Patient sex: M
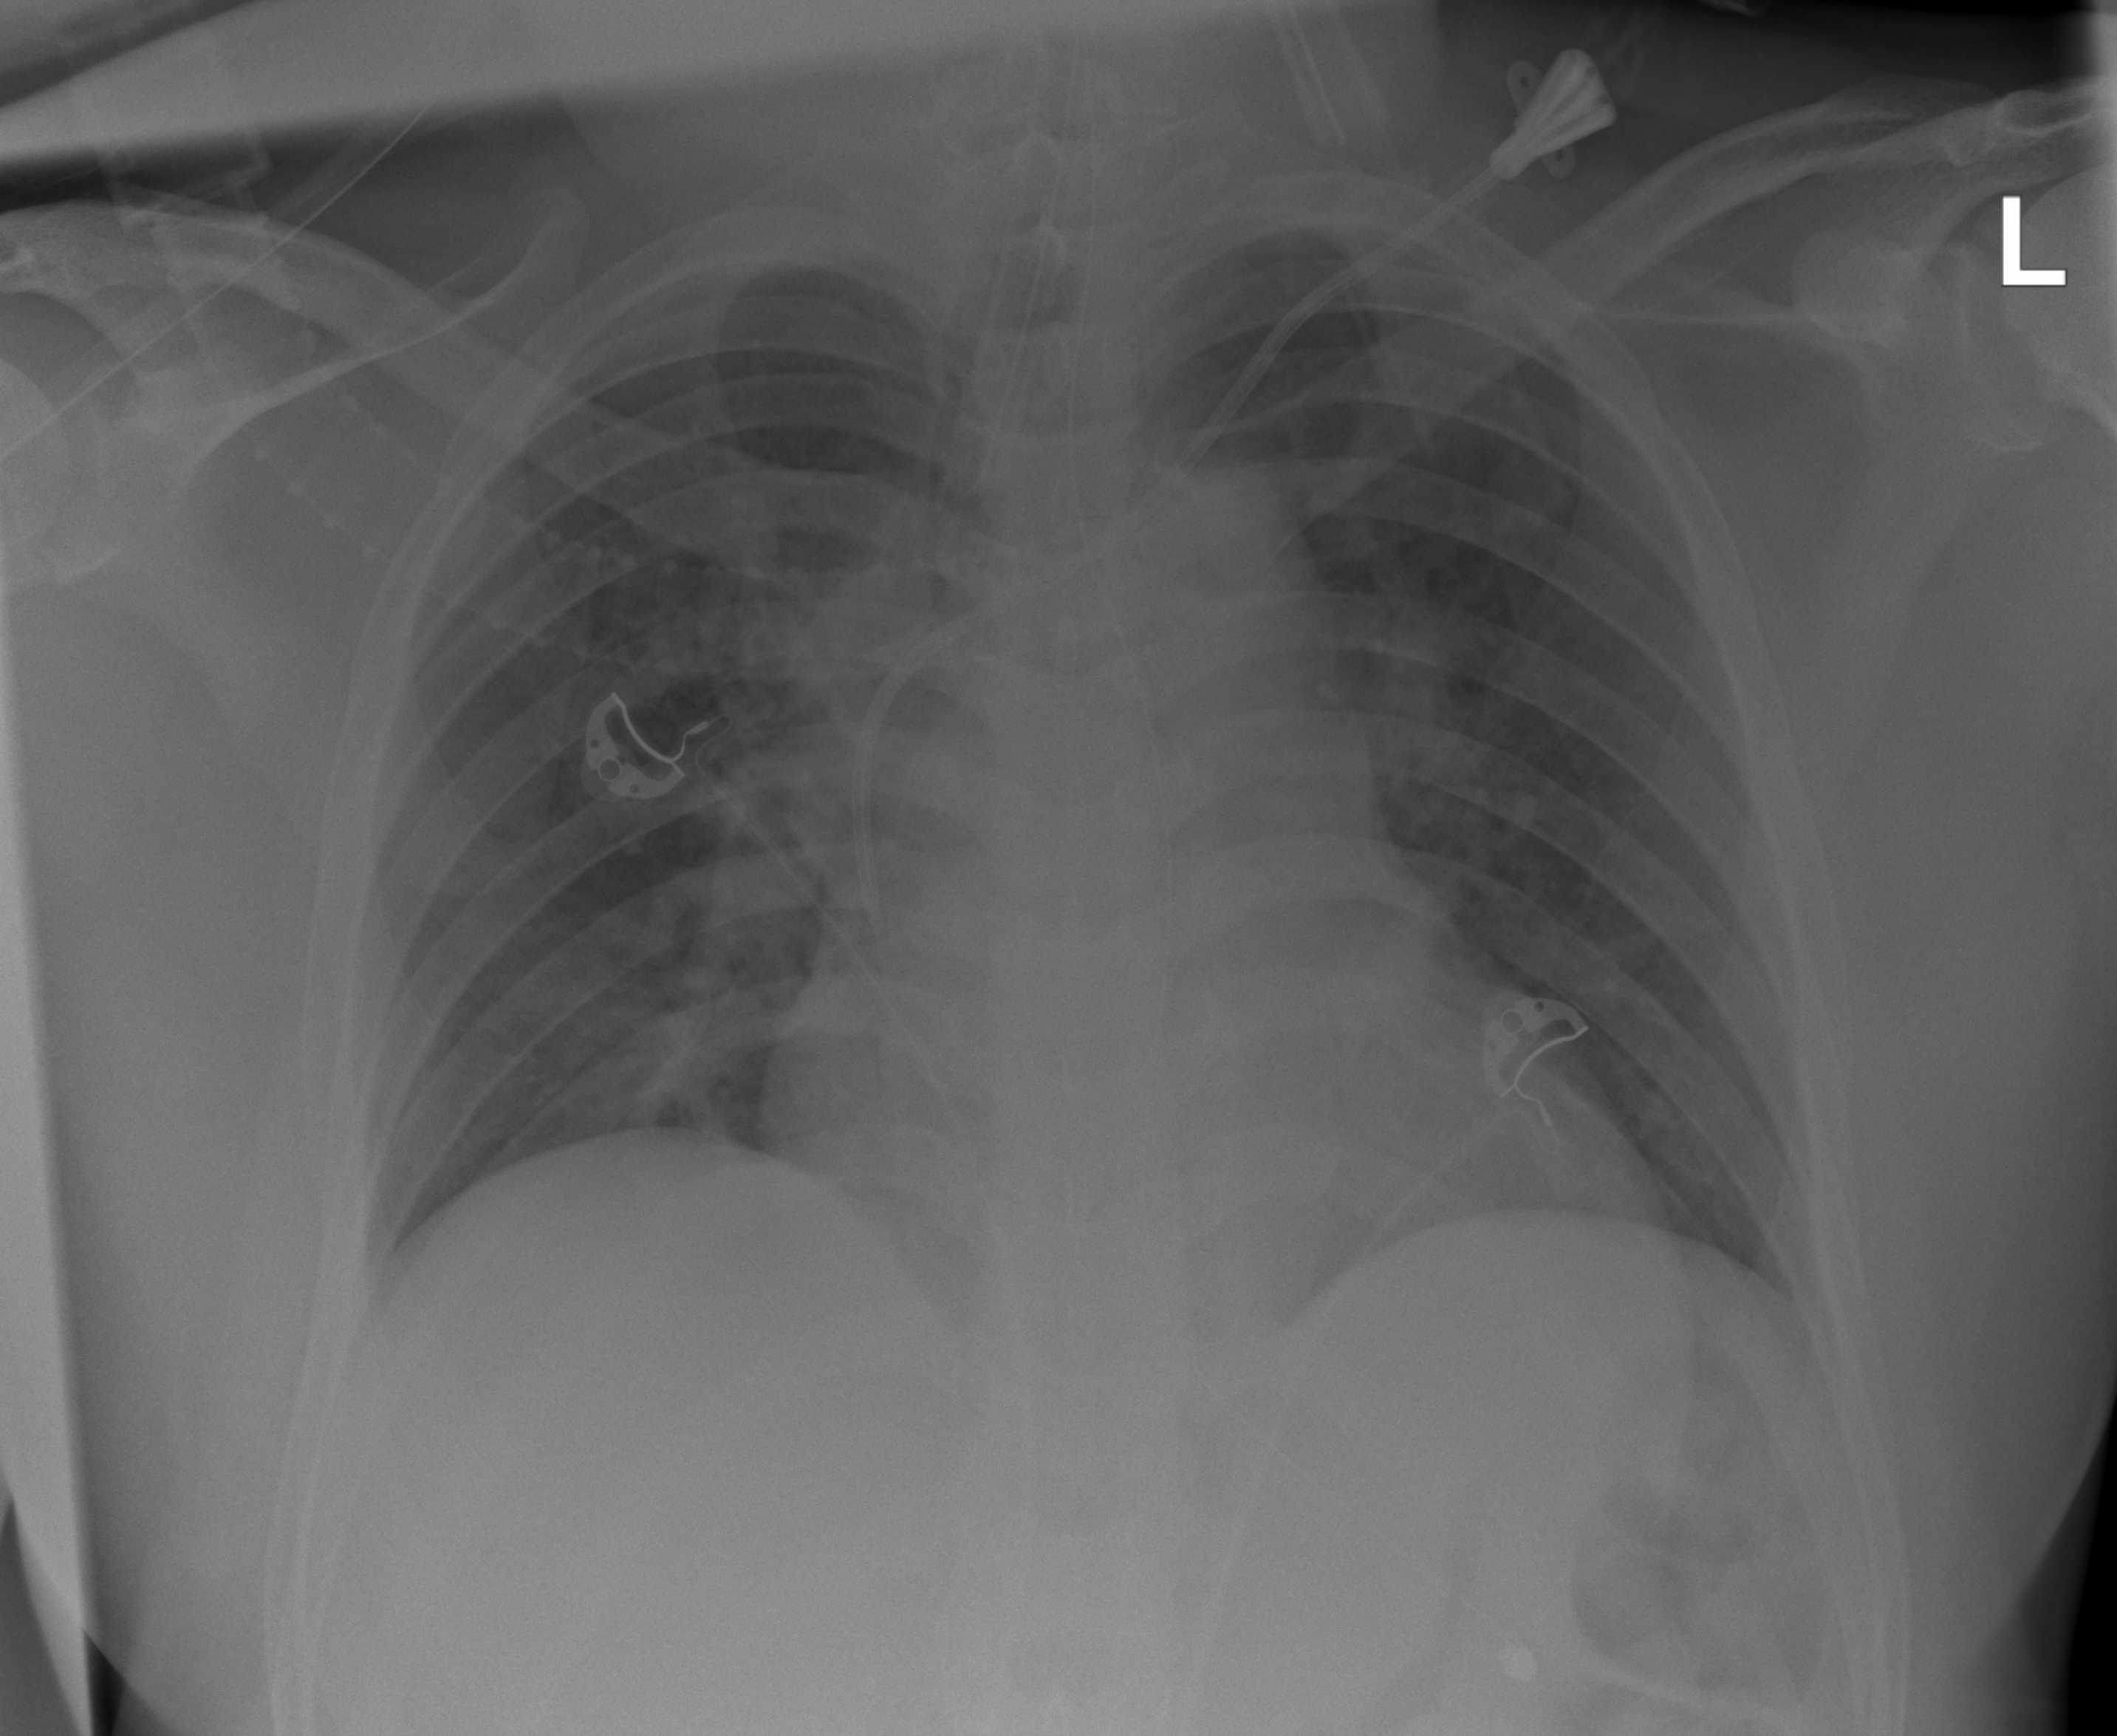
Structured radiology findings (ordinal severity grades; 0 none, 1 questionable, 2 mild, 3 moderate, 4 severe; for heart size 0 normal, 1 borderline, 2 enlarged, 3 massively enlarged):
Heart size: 0
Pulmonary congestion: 3
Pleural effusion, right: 0
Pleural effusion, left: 0
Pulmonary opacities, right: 2
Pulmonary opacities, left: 2
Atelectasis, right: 0
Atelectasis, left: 0